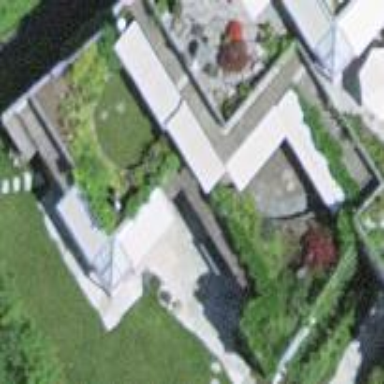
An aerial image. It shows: Terrace building.